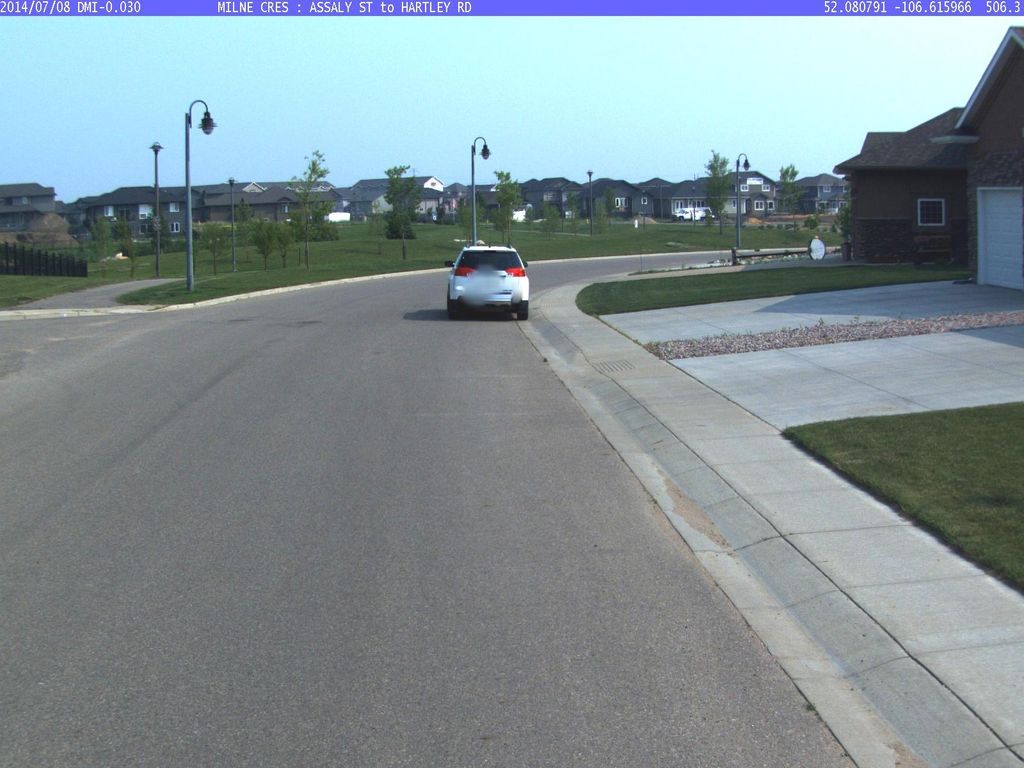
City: saskatoon